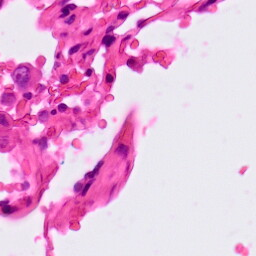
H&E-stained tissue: Lung